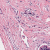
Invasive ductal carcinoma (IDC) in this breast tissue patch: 0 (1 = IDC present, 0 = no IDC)